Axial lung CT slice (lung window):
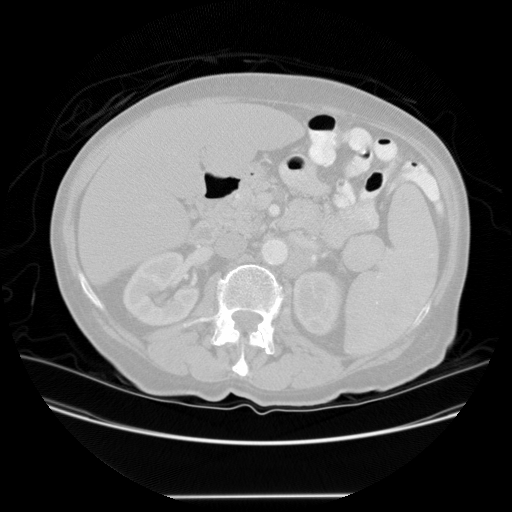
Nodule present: no